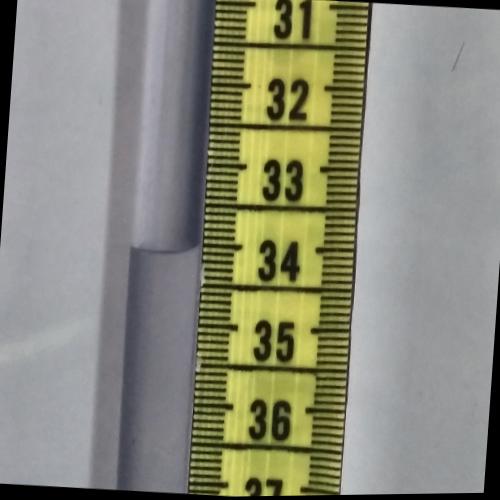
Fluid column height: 34.1 cm